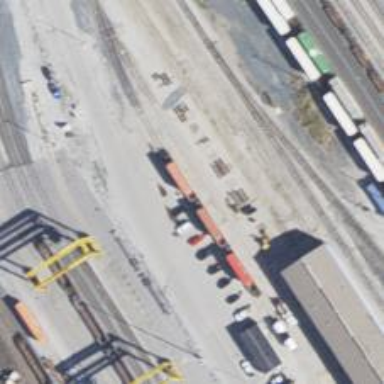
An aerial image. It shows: Railway yard in service.